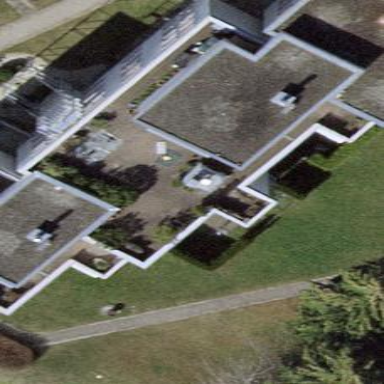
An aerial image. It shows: Flat-roofed building.